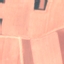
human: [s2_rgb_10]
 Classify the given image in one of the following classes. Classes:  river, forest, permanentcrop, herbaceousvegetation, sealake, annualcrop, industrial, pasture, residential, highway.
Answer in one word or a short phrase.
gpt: AnnualCrop